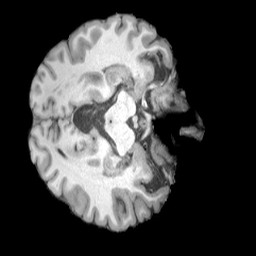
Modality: T1w
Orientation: axial
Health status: healthy